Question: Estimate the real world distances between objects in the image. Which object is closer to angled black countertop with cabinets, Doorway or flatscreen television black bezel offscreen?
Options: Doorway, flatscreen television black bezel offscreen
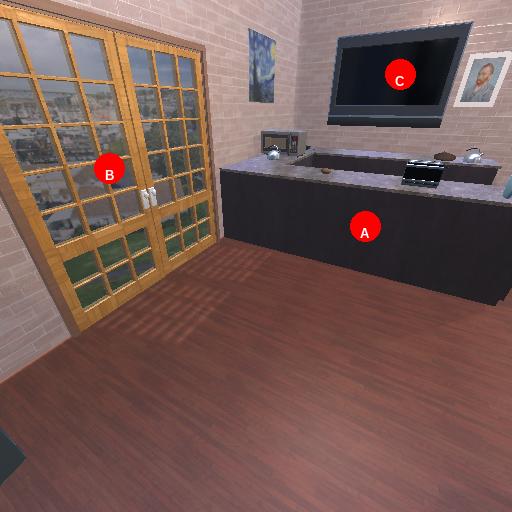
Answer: Doorway